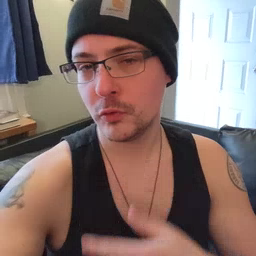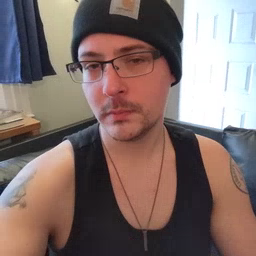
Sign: tiger